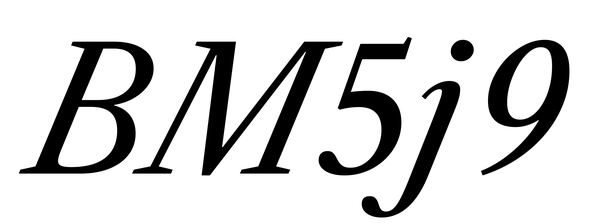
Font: LibreCaslonText-Italic_Italic